Field crop: maize
Growth stage: 2
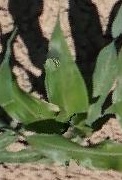
Species: maize